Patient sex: F
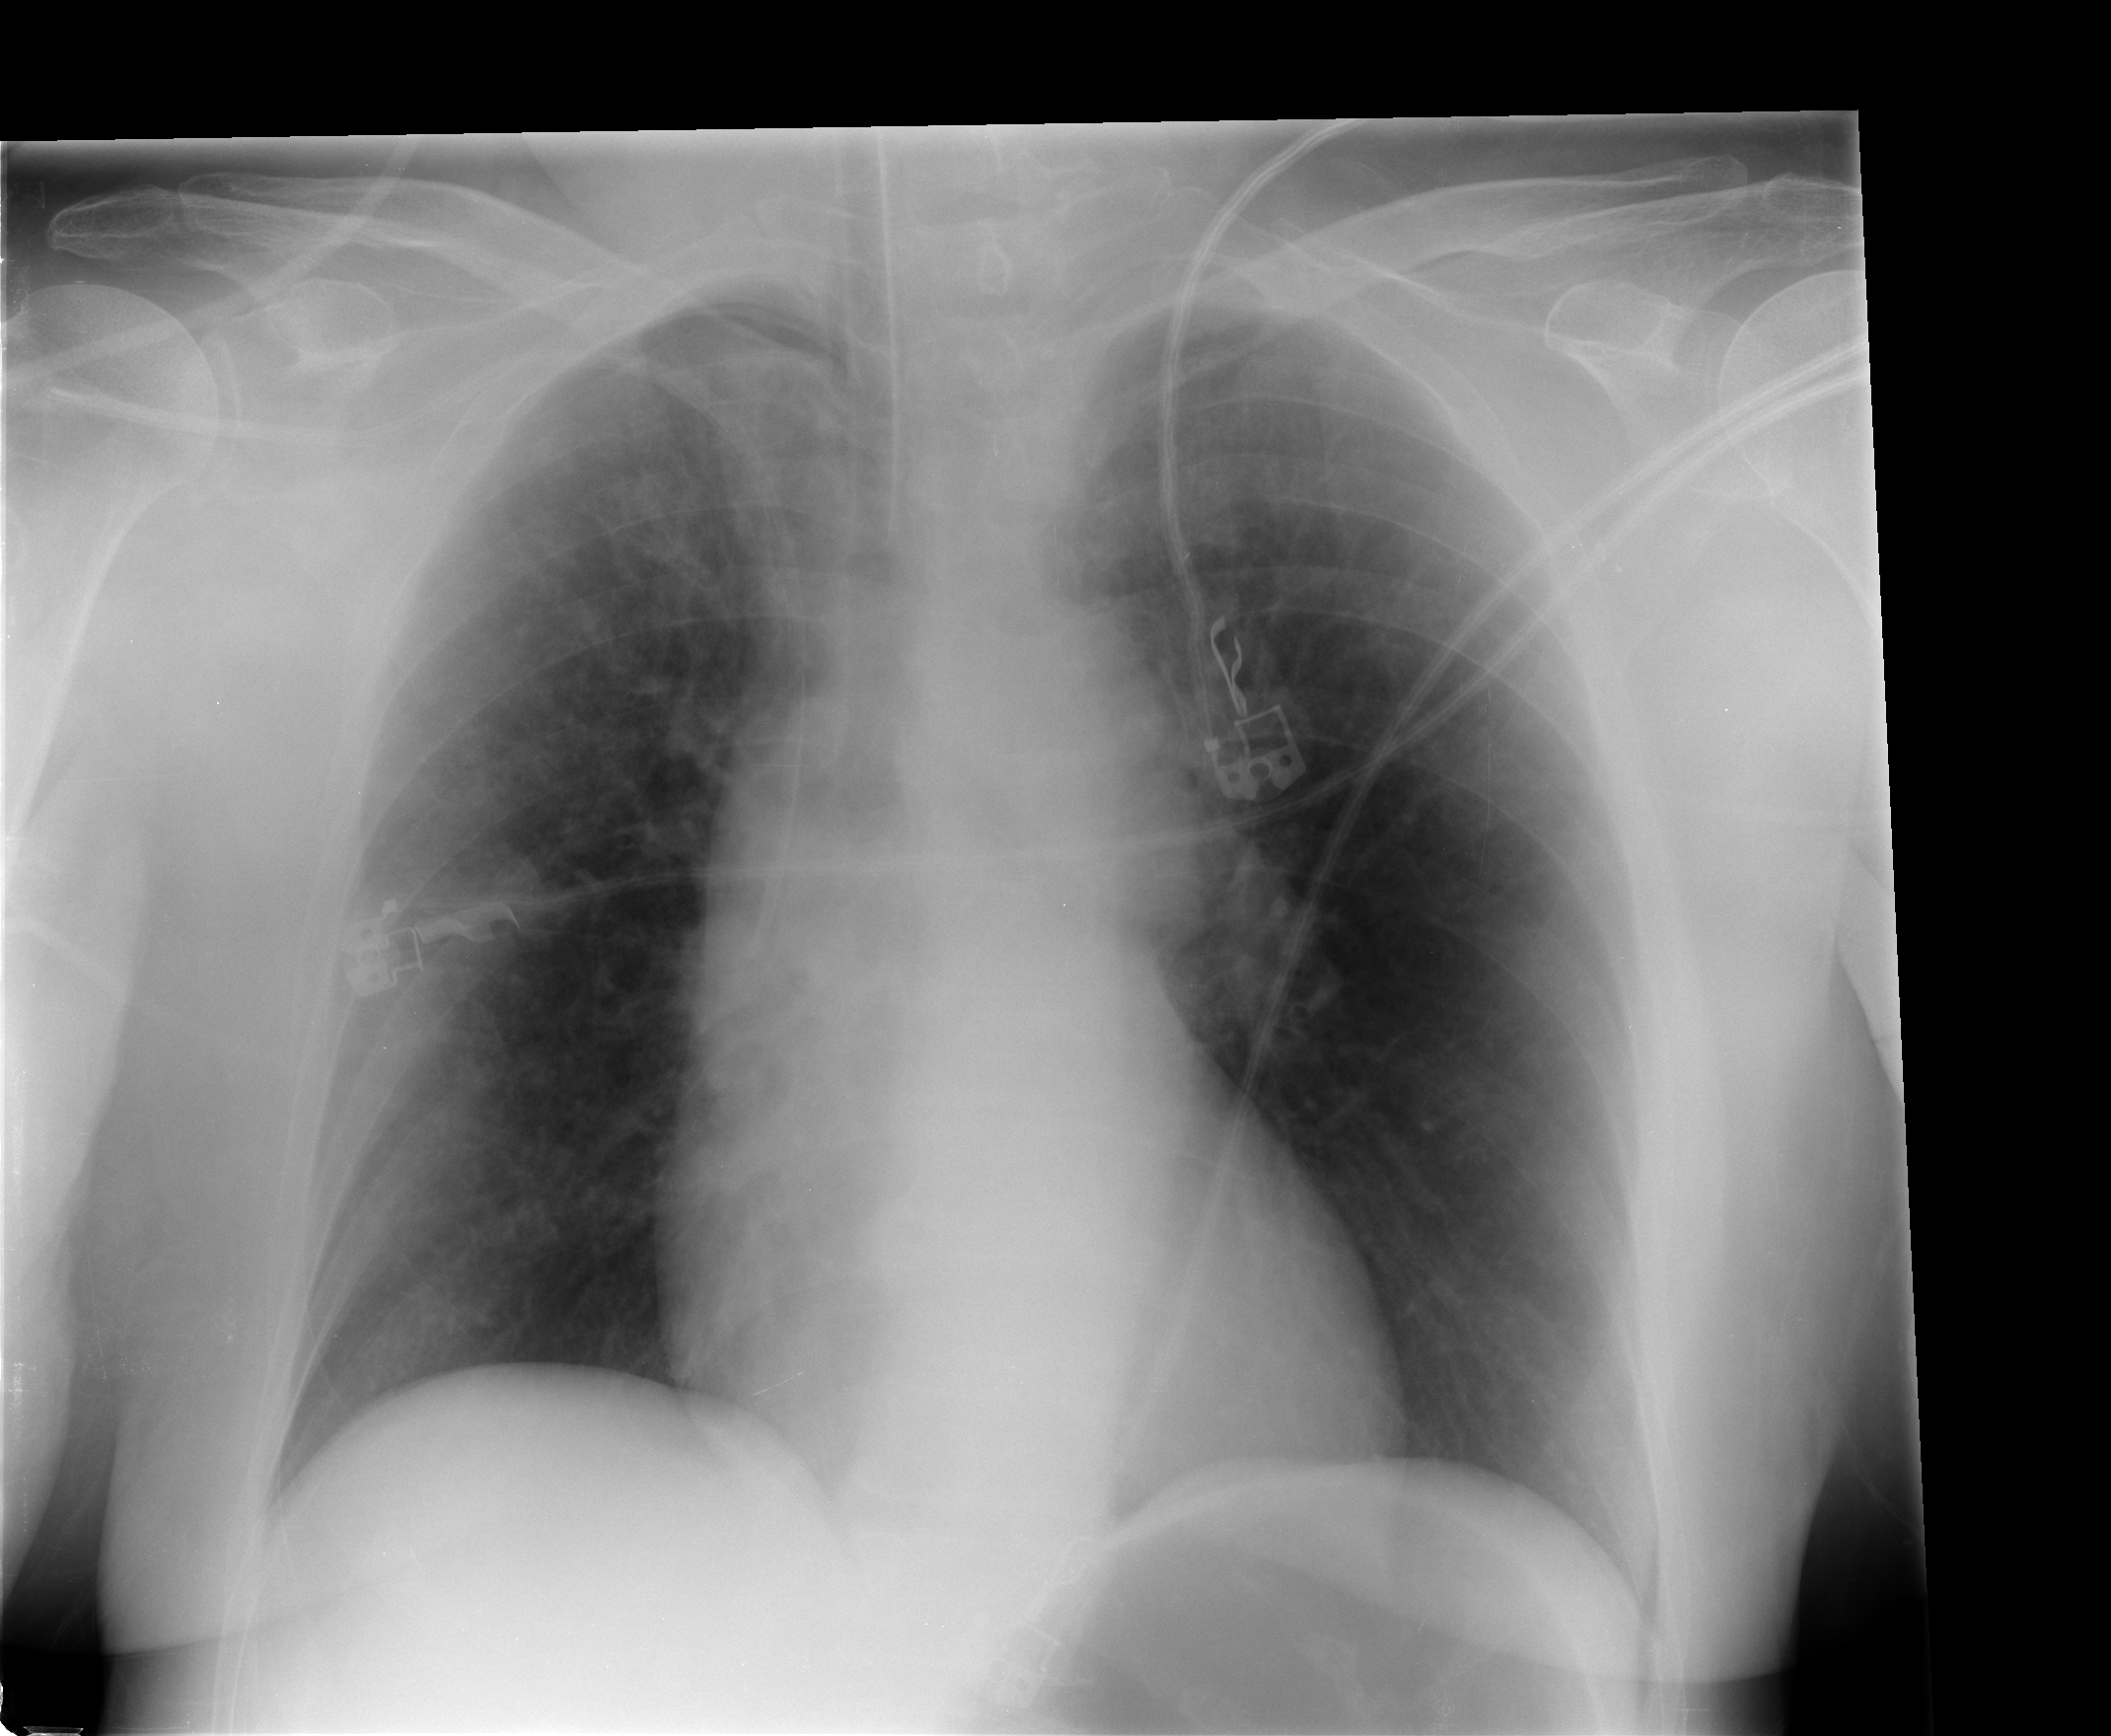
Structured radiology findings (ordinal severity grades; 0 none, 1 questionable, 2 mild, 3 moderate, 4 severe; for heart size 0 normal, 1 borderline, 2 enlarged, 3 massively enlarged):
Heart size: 0
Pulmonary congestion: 2
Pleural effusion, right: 0
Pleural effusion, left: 0
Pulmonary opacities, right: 3
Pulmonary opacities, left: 2
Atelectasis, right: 3
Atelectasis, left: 0